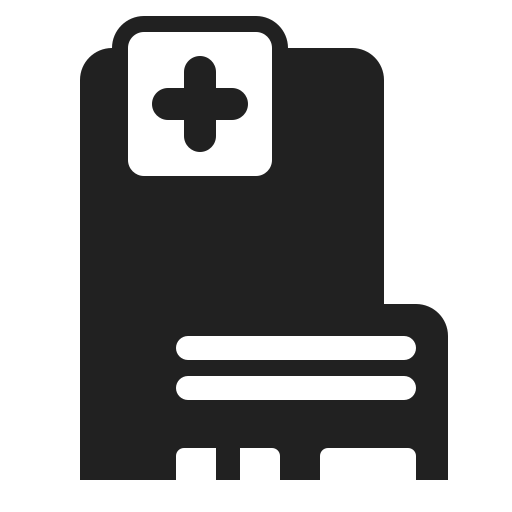
hospital high contrast